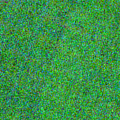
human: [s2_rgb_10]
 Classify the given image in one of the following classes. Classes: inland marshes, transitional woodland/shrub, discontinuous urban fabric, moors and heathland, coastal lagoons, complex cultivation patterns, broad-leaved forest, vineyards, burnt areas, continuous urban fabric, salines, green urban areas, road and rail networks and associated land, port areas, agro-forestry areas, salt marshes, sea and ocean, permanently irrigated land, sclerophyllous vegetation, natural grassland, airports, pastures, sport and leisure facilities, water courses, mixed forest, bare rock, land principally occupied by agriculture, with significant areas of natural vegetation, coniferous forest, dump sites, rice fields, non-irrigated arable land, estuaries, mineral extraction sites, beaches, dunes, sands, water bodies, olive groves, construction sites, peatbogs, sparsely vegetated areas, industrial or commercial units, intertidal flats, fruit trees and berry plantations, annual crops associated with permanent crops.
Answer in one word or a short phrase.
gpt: sea and ocean